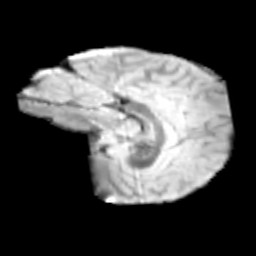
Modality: T2w
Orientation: sagittal
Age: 10
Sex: male
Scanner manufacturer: siemens
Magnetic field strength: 3 T
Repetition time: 3.8 s
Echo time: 0.07 s